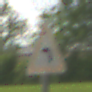
Verkehrszeichen: KurveLinks
Umgebung: Outdoor, RoadRail
Tageszeit: Midday
Wetter: PartlyCloudy
Licht: Natural
Jahreszeit: NotSpecified
Kontrast: HighContrast